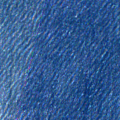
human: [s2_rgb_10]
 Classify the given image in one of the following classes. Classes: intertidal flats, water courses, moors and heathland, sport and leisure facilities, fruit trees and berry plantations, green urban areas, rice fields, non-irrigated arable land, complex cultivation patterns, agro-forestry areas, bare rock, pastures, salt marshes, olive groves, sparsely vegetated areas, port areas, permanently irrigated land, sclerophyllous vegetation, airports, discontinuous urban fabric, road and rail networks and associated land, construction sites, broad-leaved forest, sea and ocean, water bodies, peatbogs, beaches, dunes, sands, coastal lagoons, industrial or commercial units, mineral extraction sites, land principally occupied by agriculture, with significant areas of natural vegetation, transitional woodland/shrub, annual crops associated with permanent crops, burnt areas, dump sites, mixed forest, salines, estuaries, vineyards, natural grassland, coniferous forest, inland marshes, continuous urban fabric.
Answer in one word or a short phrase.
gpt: sea and ocean